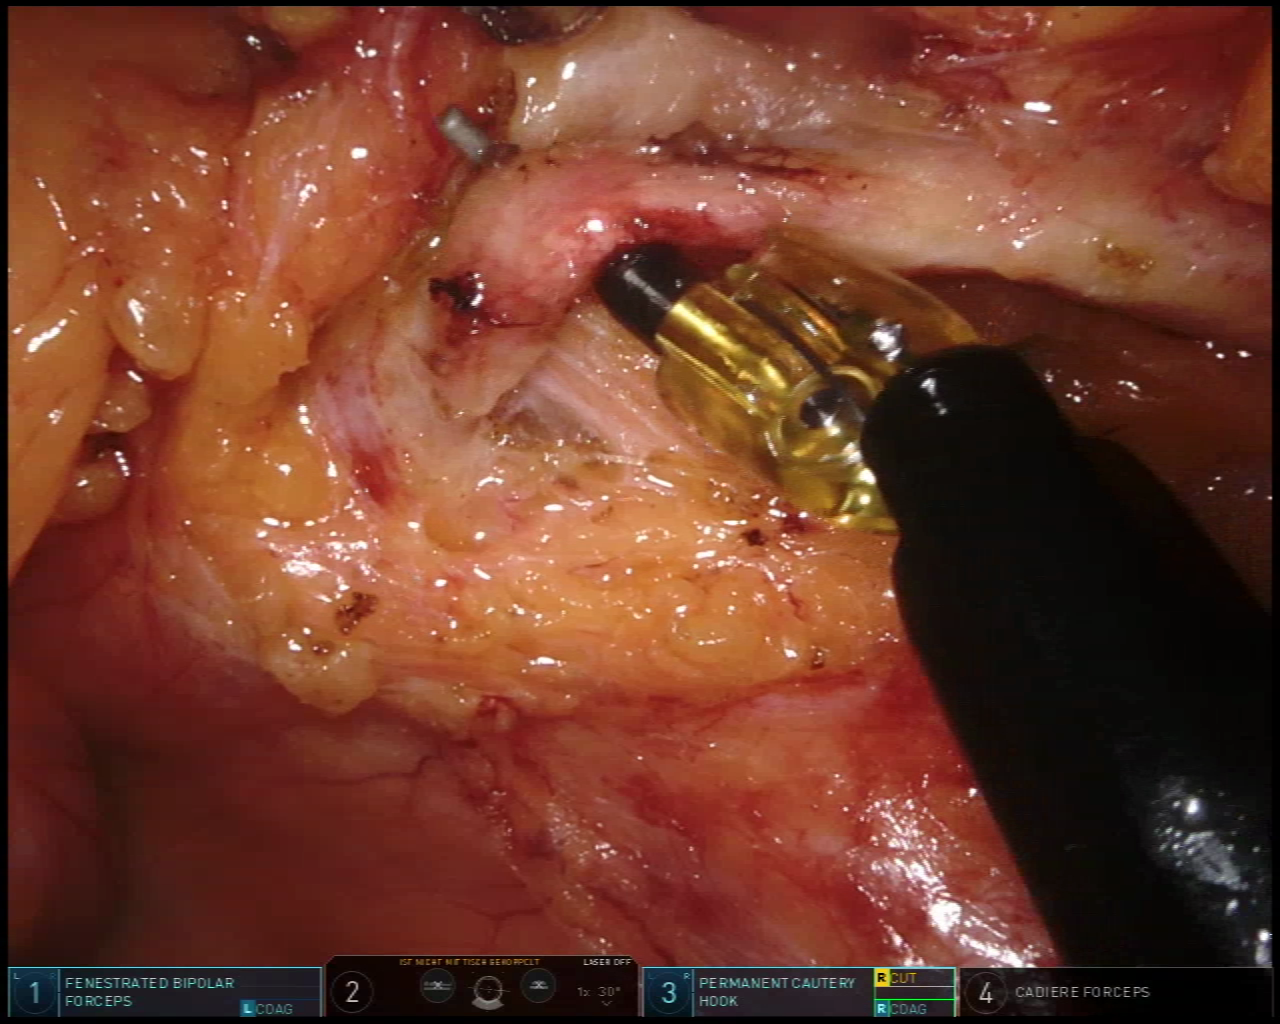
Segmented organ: inferior_mesenteric_artery
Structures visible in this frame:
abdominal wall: no
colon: no
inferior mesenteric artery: yes
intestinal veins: no
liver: no
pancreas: no
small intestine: yes
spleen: no
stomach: no
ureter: no
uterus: no
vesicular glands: no